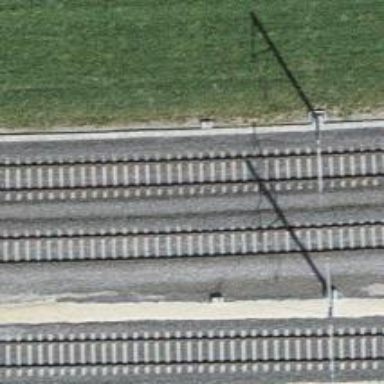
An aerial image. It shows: Single-track electrified railway with contact line.